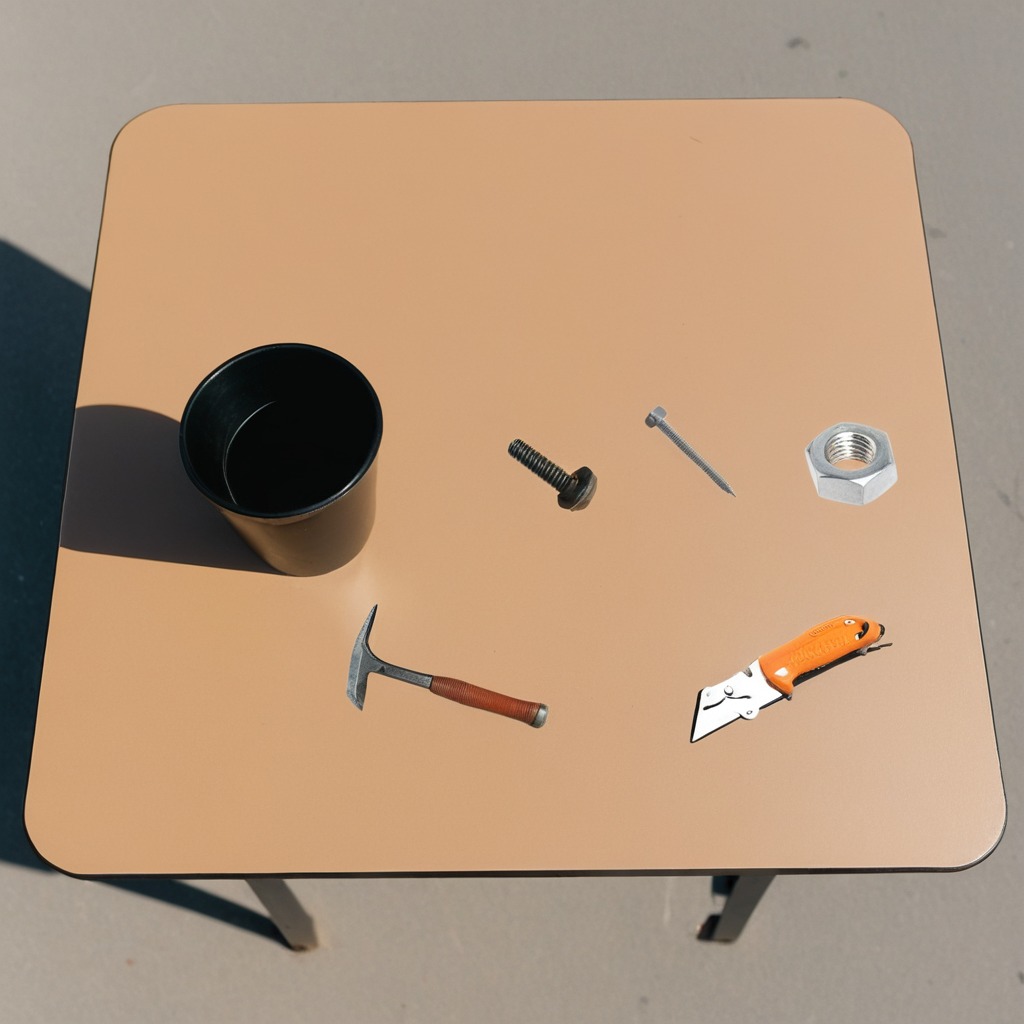
A utility knife, a metal machine screw, an iron nail, a hammer, and a metal nut are lying on the utility table.